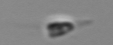
Label: Calciopappus